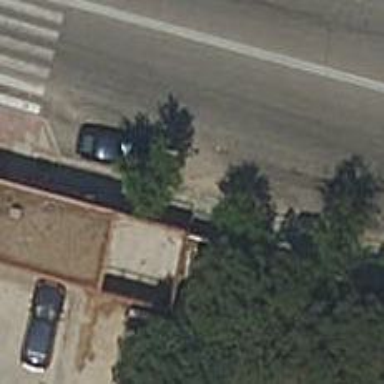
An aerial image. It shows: Metal fence.